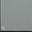
Piece: xx